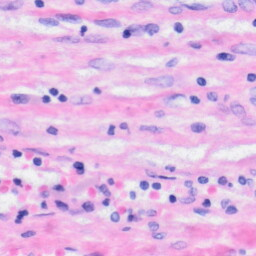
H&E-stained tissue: Liver